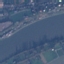
Land use / land cover class: River